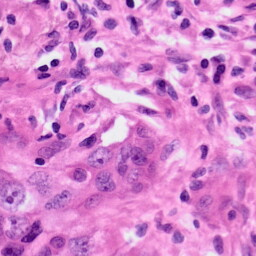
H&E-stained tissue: Lung